Question: I've just sign document using itext. I've too.

> I read in itext documentation - "The DSS contains references to certificates, and we can add
references to OCSP responses and CRLs that can be used to re-verify
the certificates"
yes, I fount them in my DSS.
> I also read thet: "In the DSS, we can store VRI"
I dont understand why is VRI for? because there is the same OCSP responses and Certificates , which are in DSS.
Also wat does /61A2411B1..... means? is it some hash or Random number?
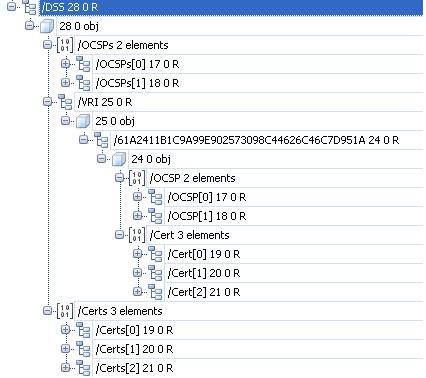
Answer: The structures you are interested in are defined in <URL>.
> I dont understand why is VRI for? because there is the same OCSP responses and Certificates , which are in DSS.
While the , , and arrays in the dictionary reference certificates, OCSP responses, and certificate revocation lists the dictionary contains Signature VRI dictionaries which reference the validation-related information for a single signature.
As your document contained but one signature, the information looks unnecessarily duplicated.
> Also wat does /61A2411B1..... means? is it some hash or Random number?
The key of each entry in the dictionary is the base-16-encoded (uppercase) SHA1 digest of the signature to which it applies.
To clarify: in the last sentence refers to the PDF structure: the dictionary is a PDF dictionary in which a key (a PDF name object) is mapped to a value (another PDF object, in this case another PDF dictionary). It is not a cryptographic key from the signature...
Thus, you take the signature in question, calculate its SHA1 hash, write it in uppercase base-16-encoding, make that string as a PDF name, and then use that PDF name as PDF dictionary key.